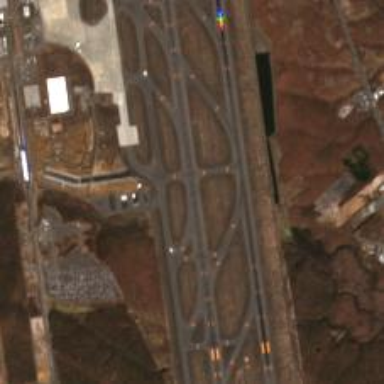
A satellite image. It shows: View of runway in airport.